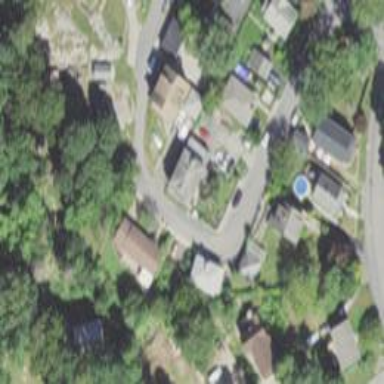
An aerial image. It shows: Residential driveway designated as service road.